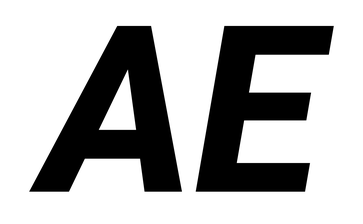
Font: Roboto-Italic_ExtraBold_Italic